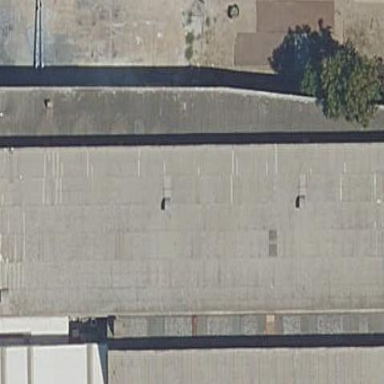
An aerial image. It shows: Industrial building.